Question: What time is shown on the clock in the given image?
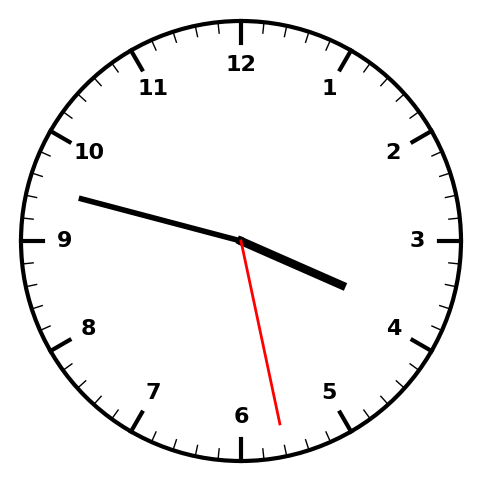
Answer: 03:47:28